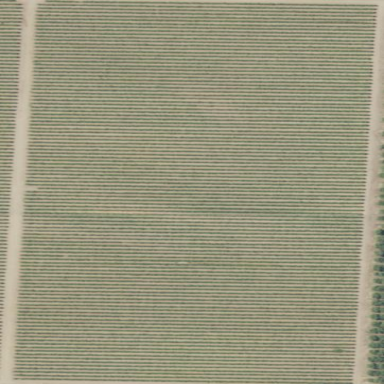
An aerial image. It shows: Beautiful vineyard in the countryside.